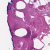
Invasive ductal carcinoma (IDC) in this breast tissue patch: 0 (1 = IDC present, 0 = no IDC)